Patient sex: F
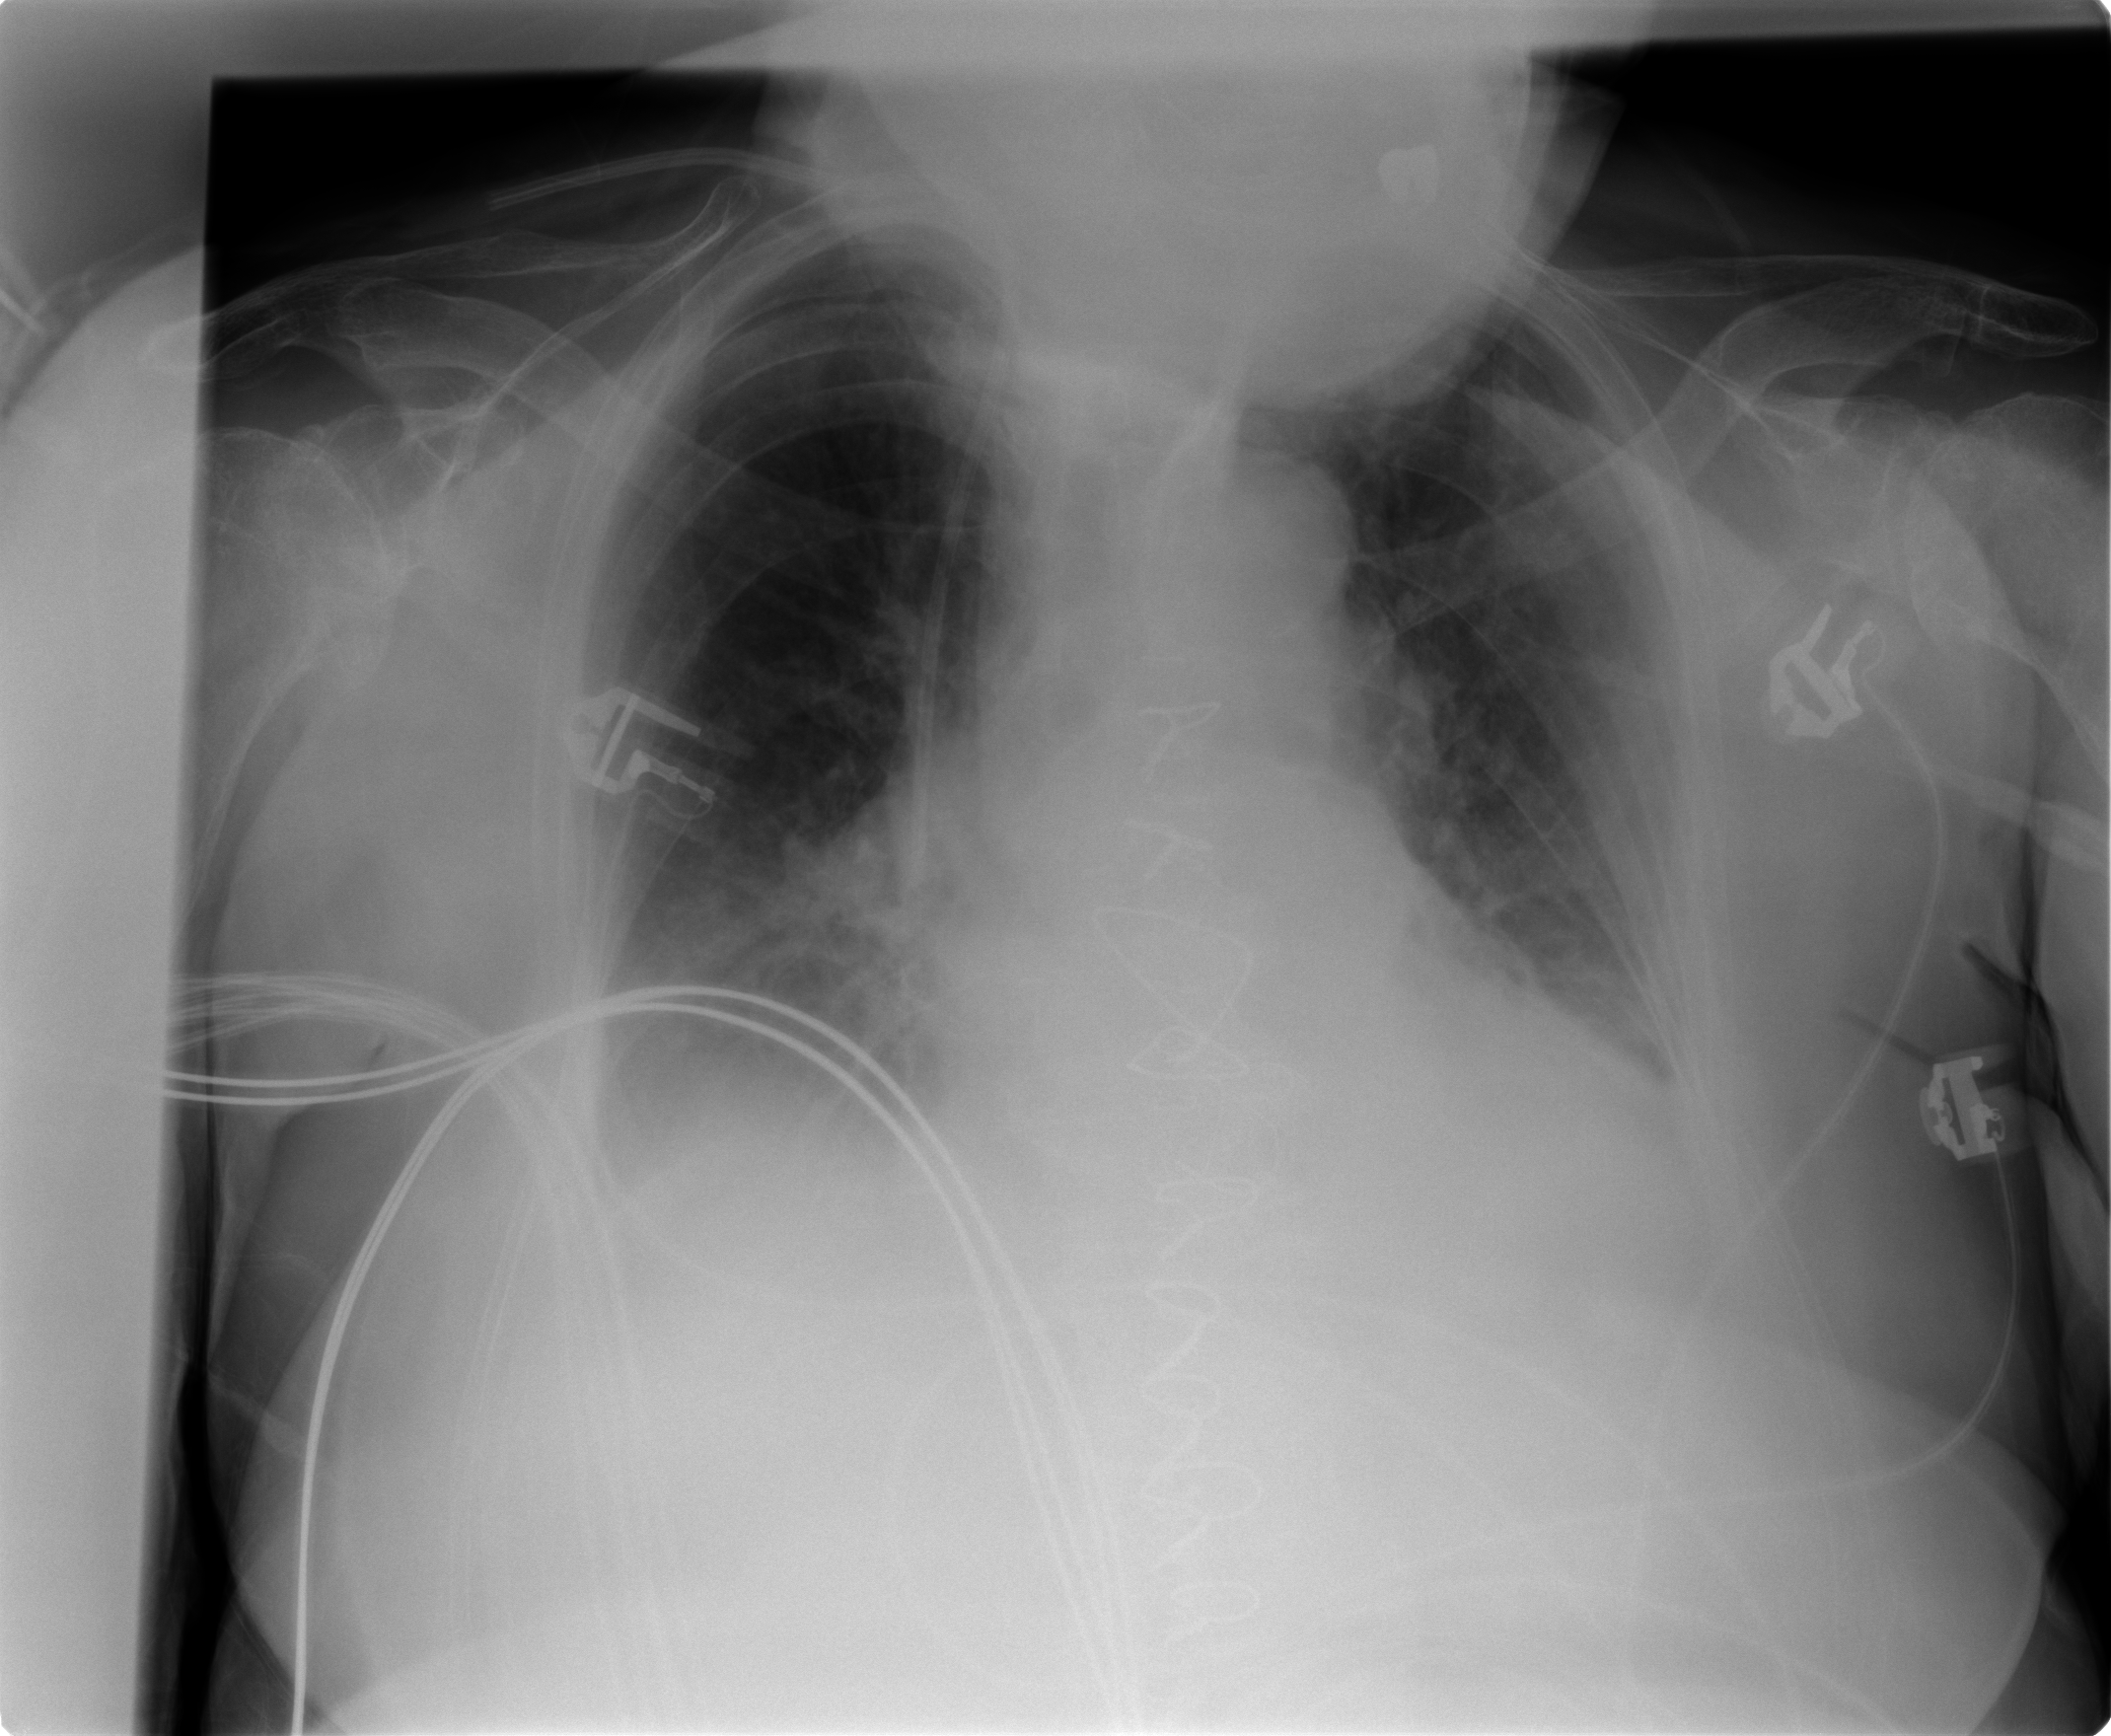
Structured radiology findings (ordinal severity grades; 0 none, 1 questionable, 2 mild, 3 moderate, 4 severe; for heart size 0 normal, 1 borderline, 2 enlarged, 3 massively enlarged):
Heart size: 0
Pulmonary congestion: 2
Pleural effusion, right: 2
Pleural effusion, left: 1
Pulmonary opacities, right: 1
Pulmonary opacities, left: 1
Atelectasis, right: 2
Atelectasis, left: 2